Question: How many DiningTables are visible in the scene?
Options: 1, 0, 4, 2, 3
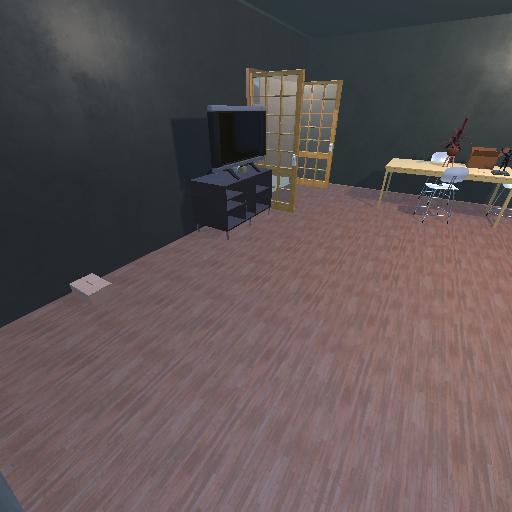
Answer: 1